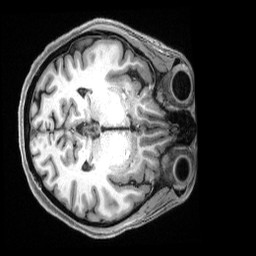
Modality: T1w
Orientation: axial
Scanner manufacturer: siemens
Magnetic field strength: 3 T
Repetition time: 2.5 s
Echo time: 0.00231 s